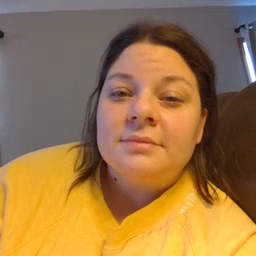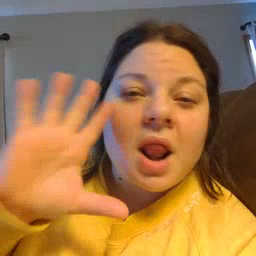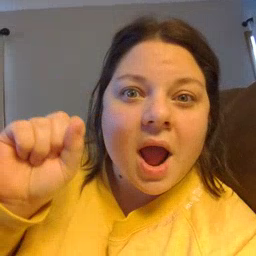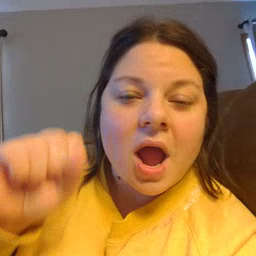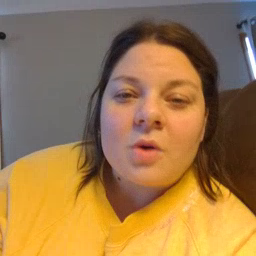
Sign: loud